Question: I'm trying to set up a Jenkins multi configuration job for the selenium tests of my project that runs against multiple browsers. I checked the different options and the multi configuration job seems to be a good fit, but I cannot make maven pass the parameters correctly to maven.
I have a few parameters I need to pass to maven, mainly browserName and appDomain, and also a Profile to run the tests. To configure the job I do the following:
- - - Create a build step of type "Invoke top-level Maven targets", and here's where I get the problems. The configuration of this part is different from other job types, usually there's a field called Goals and Options where to put everything, but in this case is divided in different fields. So I don't know where exactly put the properties and the profile.a) The logical thing, I put the goals in Goals field and the parameters and options in the properties field, like in the image:

In this case the job runs normally without executing the tests, because the profile is not executed.
b) If I put just the profile in the Goals field, the maven call in the log is:
'''
/opt/apache-maven-2.2.1/bin/mvn -DbrowserName=CHROME "-D-Dappdomain=0 -Dtestenv=test -Drc=true -DsuiteXmlFile=testOne.xml -U -Dapp.instance.key=jenkins -Denv=default" clean verify -Pwebtests
'''
And the exception is:
'''
[INFO] [enforcer:enforce {execution: enforce-property}]
[WARNING] Rule 0: org.apache.maven.plugins.enforcer.RequireProperty failed with message:
You must pass the appdomain as parameter! Example: -Dappdomain=20
[WARNING] Rule 1: org.apache.maven.plugins.enforcer.RequireProperty failed with message:
You must pass the test environment as parameter! Example: -Dtestenv=beta
'''
So is not getting the properties
c) Finally, if I put everything in the goals field, I get the following exception:
'''
[ERROR] BUILD ERROR
[INFO] ------------------------------------------------------------------------
[INFO] One or more required plugin parameters are invalid/missing for 'property:merge'
[0] Inside the definition for plugin 'property-maven-plugin' specify the following:
<configuration>
...
<environment>VALUE</environment>
</configuration>
-OR-
on the command line, specify: '-Denv=VALUE'
'''
I tried with a normal and parametrized job and works perfectly...
Jenkins version is: 1454 and Maven is 2.2.1
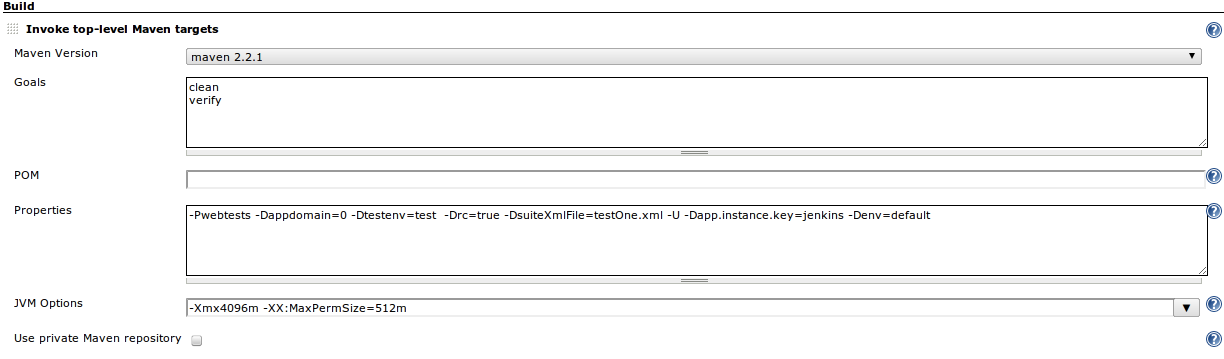
Answer: I found out that the Jenkins machine wasn't properly configured. I tried in another instance and was all good with the following configuration:
'''
-Goals: clean verify Pwebtests
-Paramenters: (properties file format)
appDomain=0
testenv=test
env=default
....
'''
And as a sidenote, the other jobs were working because they were using the Jenkins Maven plugin, which seems to use java to launch a Hudson class that calls Maven, instead of calling directly the mvn command, which is what happens when a build step of type "Invoke top-level Maven Targets"